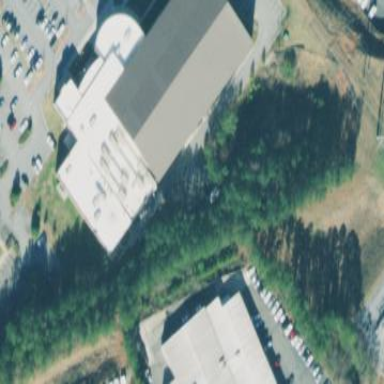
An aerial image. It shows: Industrial building used as shooting range.